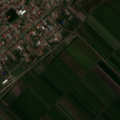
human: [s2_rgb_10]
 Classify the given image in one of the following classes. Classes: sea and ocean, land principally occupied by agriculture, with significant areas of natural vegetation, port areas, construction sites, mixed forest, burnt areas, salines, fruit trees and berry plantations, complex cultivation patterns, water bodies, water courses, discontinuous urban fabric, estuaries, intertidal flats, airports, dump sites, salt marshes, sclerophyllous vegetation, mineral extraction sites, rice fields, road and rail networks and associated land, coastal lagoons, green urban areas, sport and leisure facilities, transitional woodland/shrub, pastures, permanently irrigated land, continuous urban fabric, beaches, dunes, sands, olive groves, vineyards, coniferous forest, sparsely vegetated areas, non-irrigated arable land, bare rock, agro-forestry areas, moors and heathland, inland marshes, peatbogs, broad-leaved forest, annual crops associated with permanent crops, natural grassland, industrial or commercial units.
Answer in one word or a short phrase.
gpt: discontinuous urban fabric, non-irrigated arable land, pastures